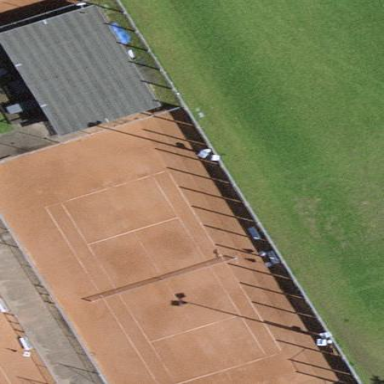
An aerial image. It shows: Tennis court with tartan surface located on pitch designated for leisure land.